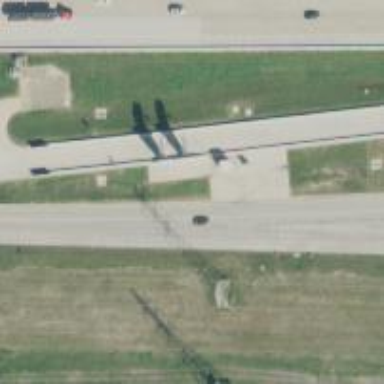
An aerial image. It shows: Toll gantry on the road.